Chest X-ray:
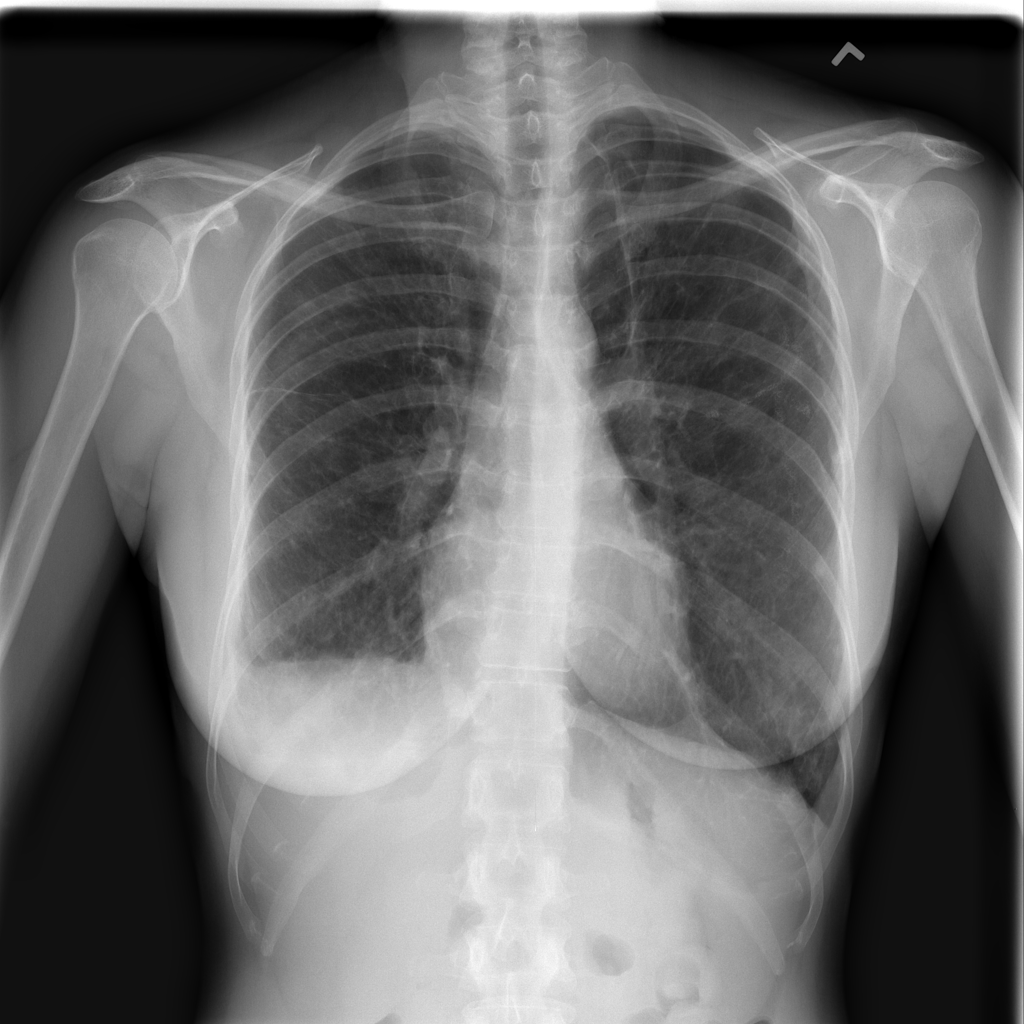
Findings: Fibrosis, Pleural Thickening
No abnormal finding: no